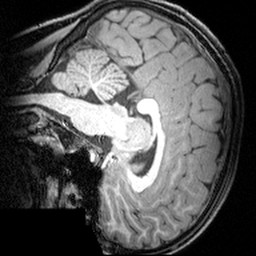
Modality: T1w
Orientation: sagittal
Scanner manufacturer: siemens
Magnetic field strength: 3 T
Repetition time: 1.9 s
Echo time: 0.00397 s